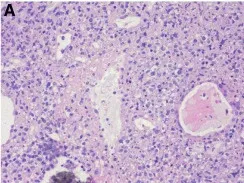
Left nasal cavity biopsy (A,B) demonstrated diffuse infiltration of atypical cells with coarse chromatin, prominent nucleoli by H&E-stain.
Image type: pathology (h&e)